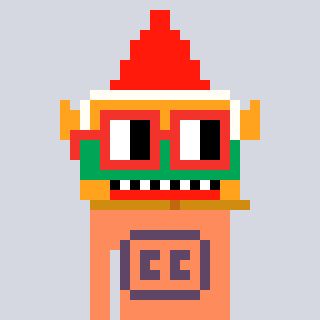
a pixel art character with square red glasses, a gnome-shaped head and a peachy-colored body on a cool background